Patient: sex M, age 46
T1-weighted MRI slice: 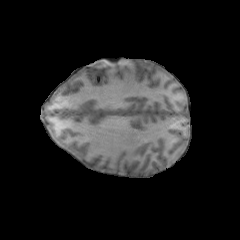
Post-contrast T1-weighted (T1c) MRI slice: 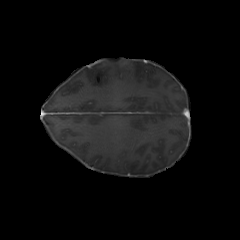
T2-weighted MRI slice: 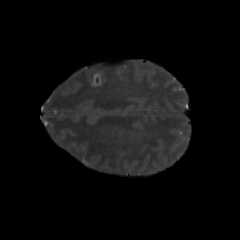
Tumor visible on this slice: no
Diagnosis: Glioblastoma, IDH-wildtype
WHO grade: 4